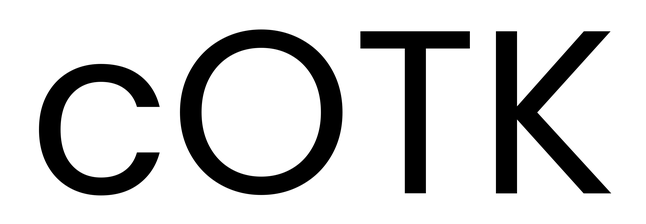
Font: Poppins-Regular